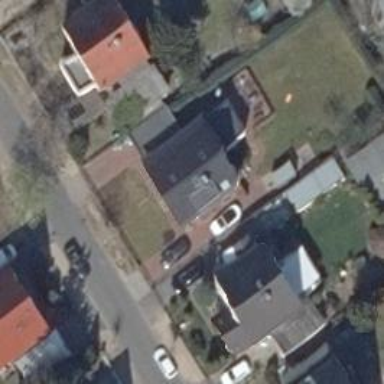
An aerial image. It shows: Detached building.